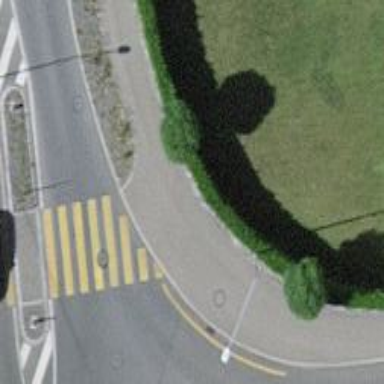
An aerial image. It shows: Kerb barrier.